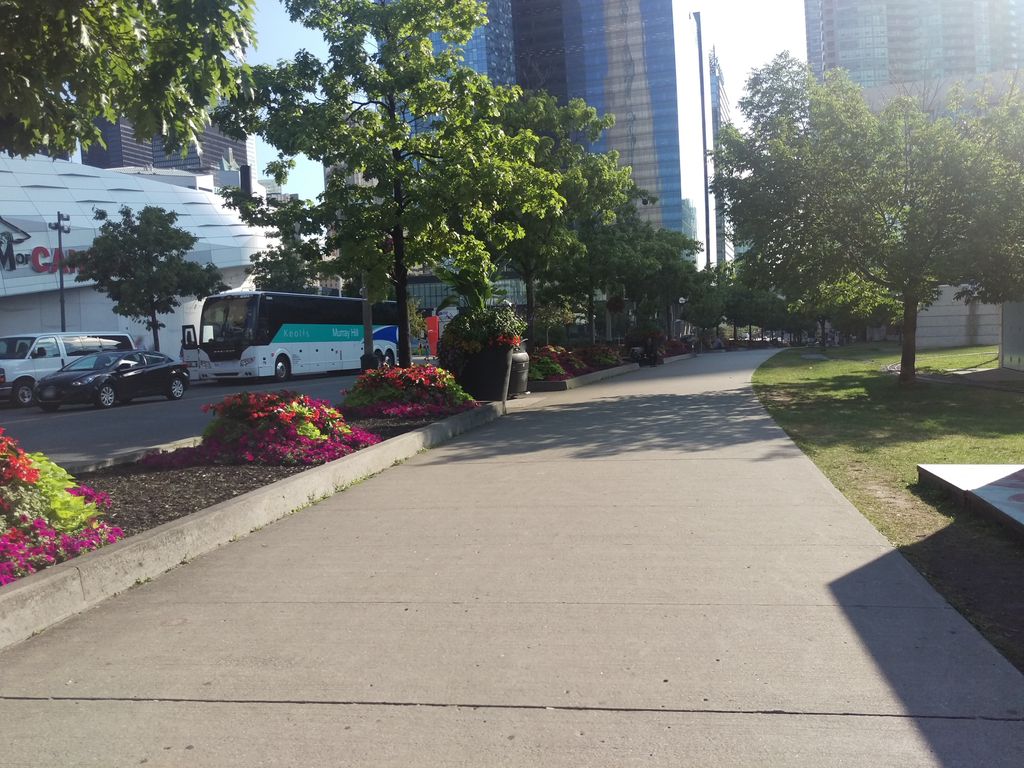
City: toronto